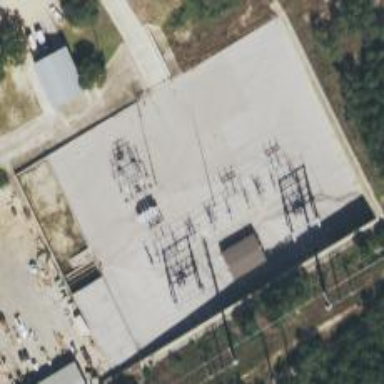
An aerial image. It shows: Distribution level power substation enclosed by fence.